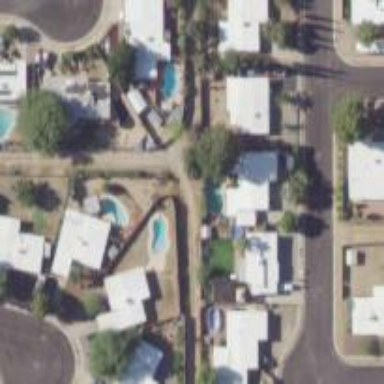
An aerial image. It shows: Alley classified as service road.